Question: I have a simple horizontal LinearLayout with four TextViews with the same style inside. When the text in a TextView needs two lines, the TextView gets smaller:

I can't understand why. Anybody can help?
Thanks
'''
<LinearLayout android:orientation="horizontal"
android:layout_width="fill_parent"
android:layout_height="wrap_content"
android:layout_marginTop="10dp">
<TextView style="@style/compte_ba_cell"
android:background="@color/grey_header"
android:textStyle="bold" android:text="@string/montant" />
<TextView style="@style/compte_ba_cell"
android:background="@color/grey_header"
android:textStyle="bold" android:text="@string/origine" />
<TextView style="@style/compte_ba_cell"
android:background="@color/grey_header"
android:textStyle="bold" android:text="@string/echeance" />
<TextView style="@style/compte_ba_cell_last"
android:background="@color/grey_header"
android:textStyle="bold" android:text="@string/statut" />
</LinearLayout>
'''
'''
<style name="compte_ba_cell">
<item name="android:layout_width">71.5dp</item>
<item name="android:layout_height">50dp</item>
<item name="android:textColor">#000000</item>
<item name="android:background">#FFFFFF</item>
<item name="android:layout_marginRight">2dp</item>
<item name="android:textSize">12sp</item>
<item name="android:typeface">serif</item>
<item name="android:gravity">center</item>
</style>
<style name="compte_ba_cell_last" parent="@style/compte_ba_cell">
<item name="android:layout_marginRight">0dp</item>
</style>
'''
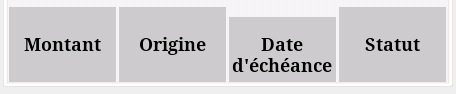
Answer: If you change your third TextView to contain 'android:layout_height="fill_parent"' this will fix your problem. I suppose the problem comes from something connected with "wrap_content" but I am not sure, if this is default value for layout_height. Also it does not make sense, why in the other cases, it will not wrap around the content and also be smaller.
'''
<TextView style="@style/compte_ba_cell"
android:background="@color/grey_header"
android:layout_height="fill_parent"
android:textStyle="bold" android:text="@string/echeance" />
'''